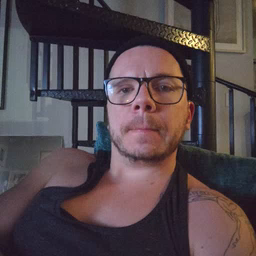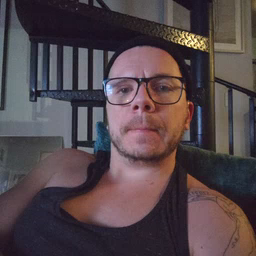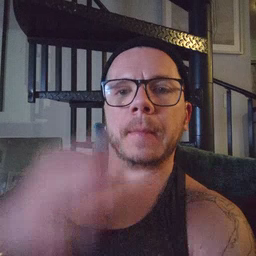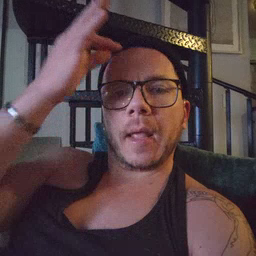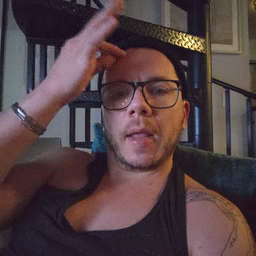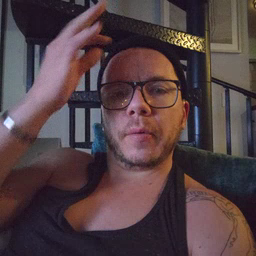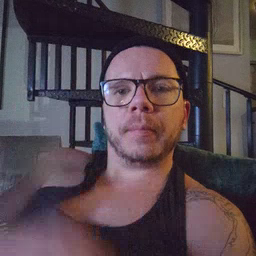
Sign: hair